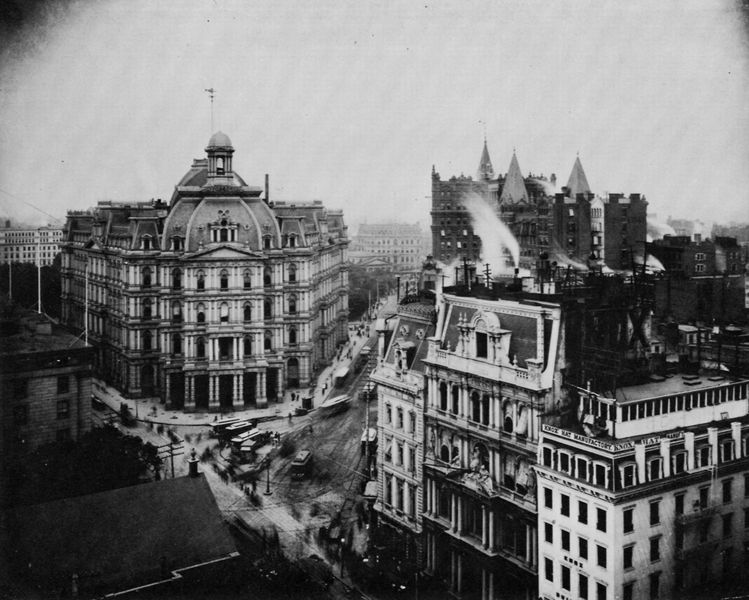
Titel: Altes Postamt
Künstler: Amerikanischer Photograph
Institution: unbekannt
Schlagwörter: baum, himmel, mann, weiß, bäume, frauen, landschaft, menschen, stadt, fenster, fussgänger, grau, hut, laterne, männer, paris, schwarz, strasse, säule, säulen, blick, dach, gebäude, haus, architektur, häuser, brüstung, kirche, qualm, rauch, wege, england, kamin, kinder, rund, schornstein, turm, balkon, ecke, ansicht, fassade, fassaden, passanten, wohnhäuser, fahne, dächer, giebel, schornsteine, amerika, platz, pilaster, vogelperspektive, auto, wagen, kuppel, brand, foto, fotografie, berlin, burg, bürgersteig, türmchen, türme, palast, stockwerk, kreuzung, schwarz weiss, topografie, wimpel, fries, rustika, gesims, risalit, schloß, mansarddach, bahn, strassen, verkehr, etagen, haltestelle, wien, stockwerke, autos, fahrzeuge, antenne, palais, flachdach, strassenbahn, faszien, dokumentation, schonstein, blitzableiter, hochhaus, hochhäuser, blöcke, bus, busse, menschens, beletage, einmündung, fussgängr, stau, wegekreuzung